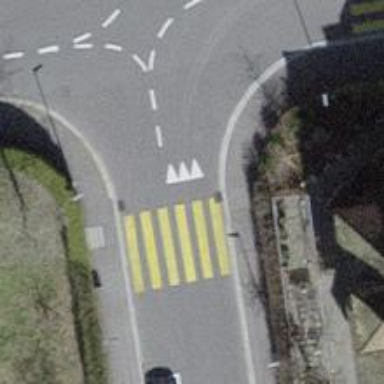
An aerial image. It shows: Uncontrolled zebra crossing with zebra markings.